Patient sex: M
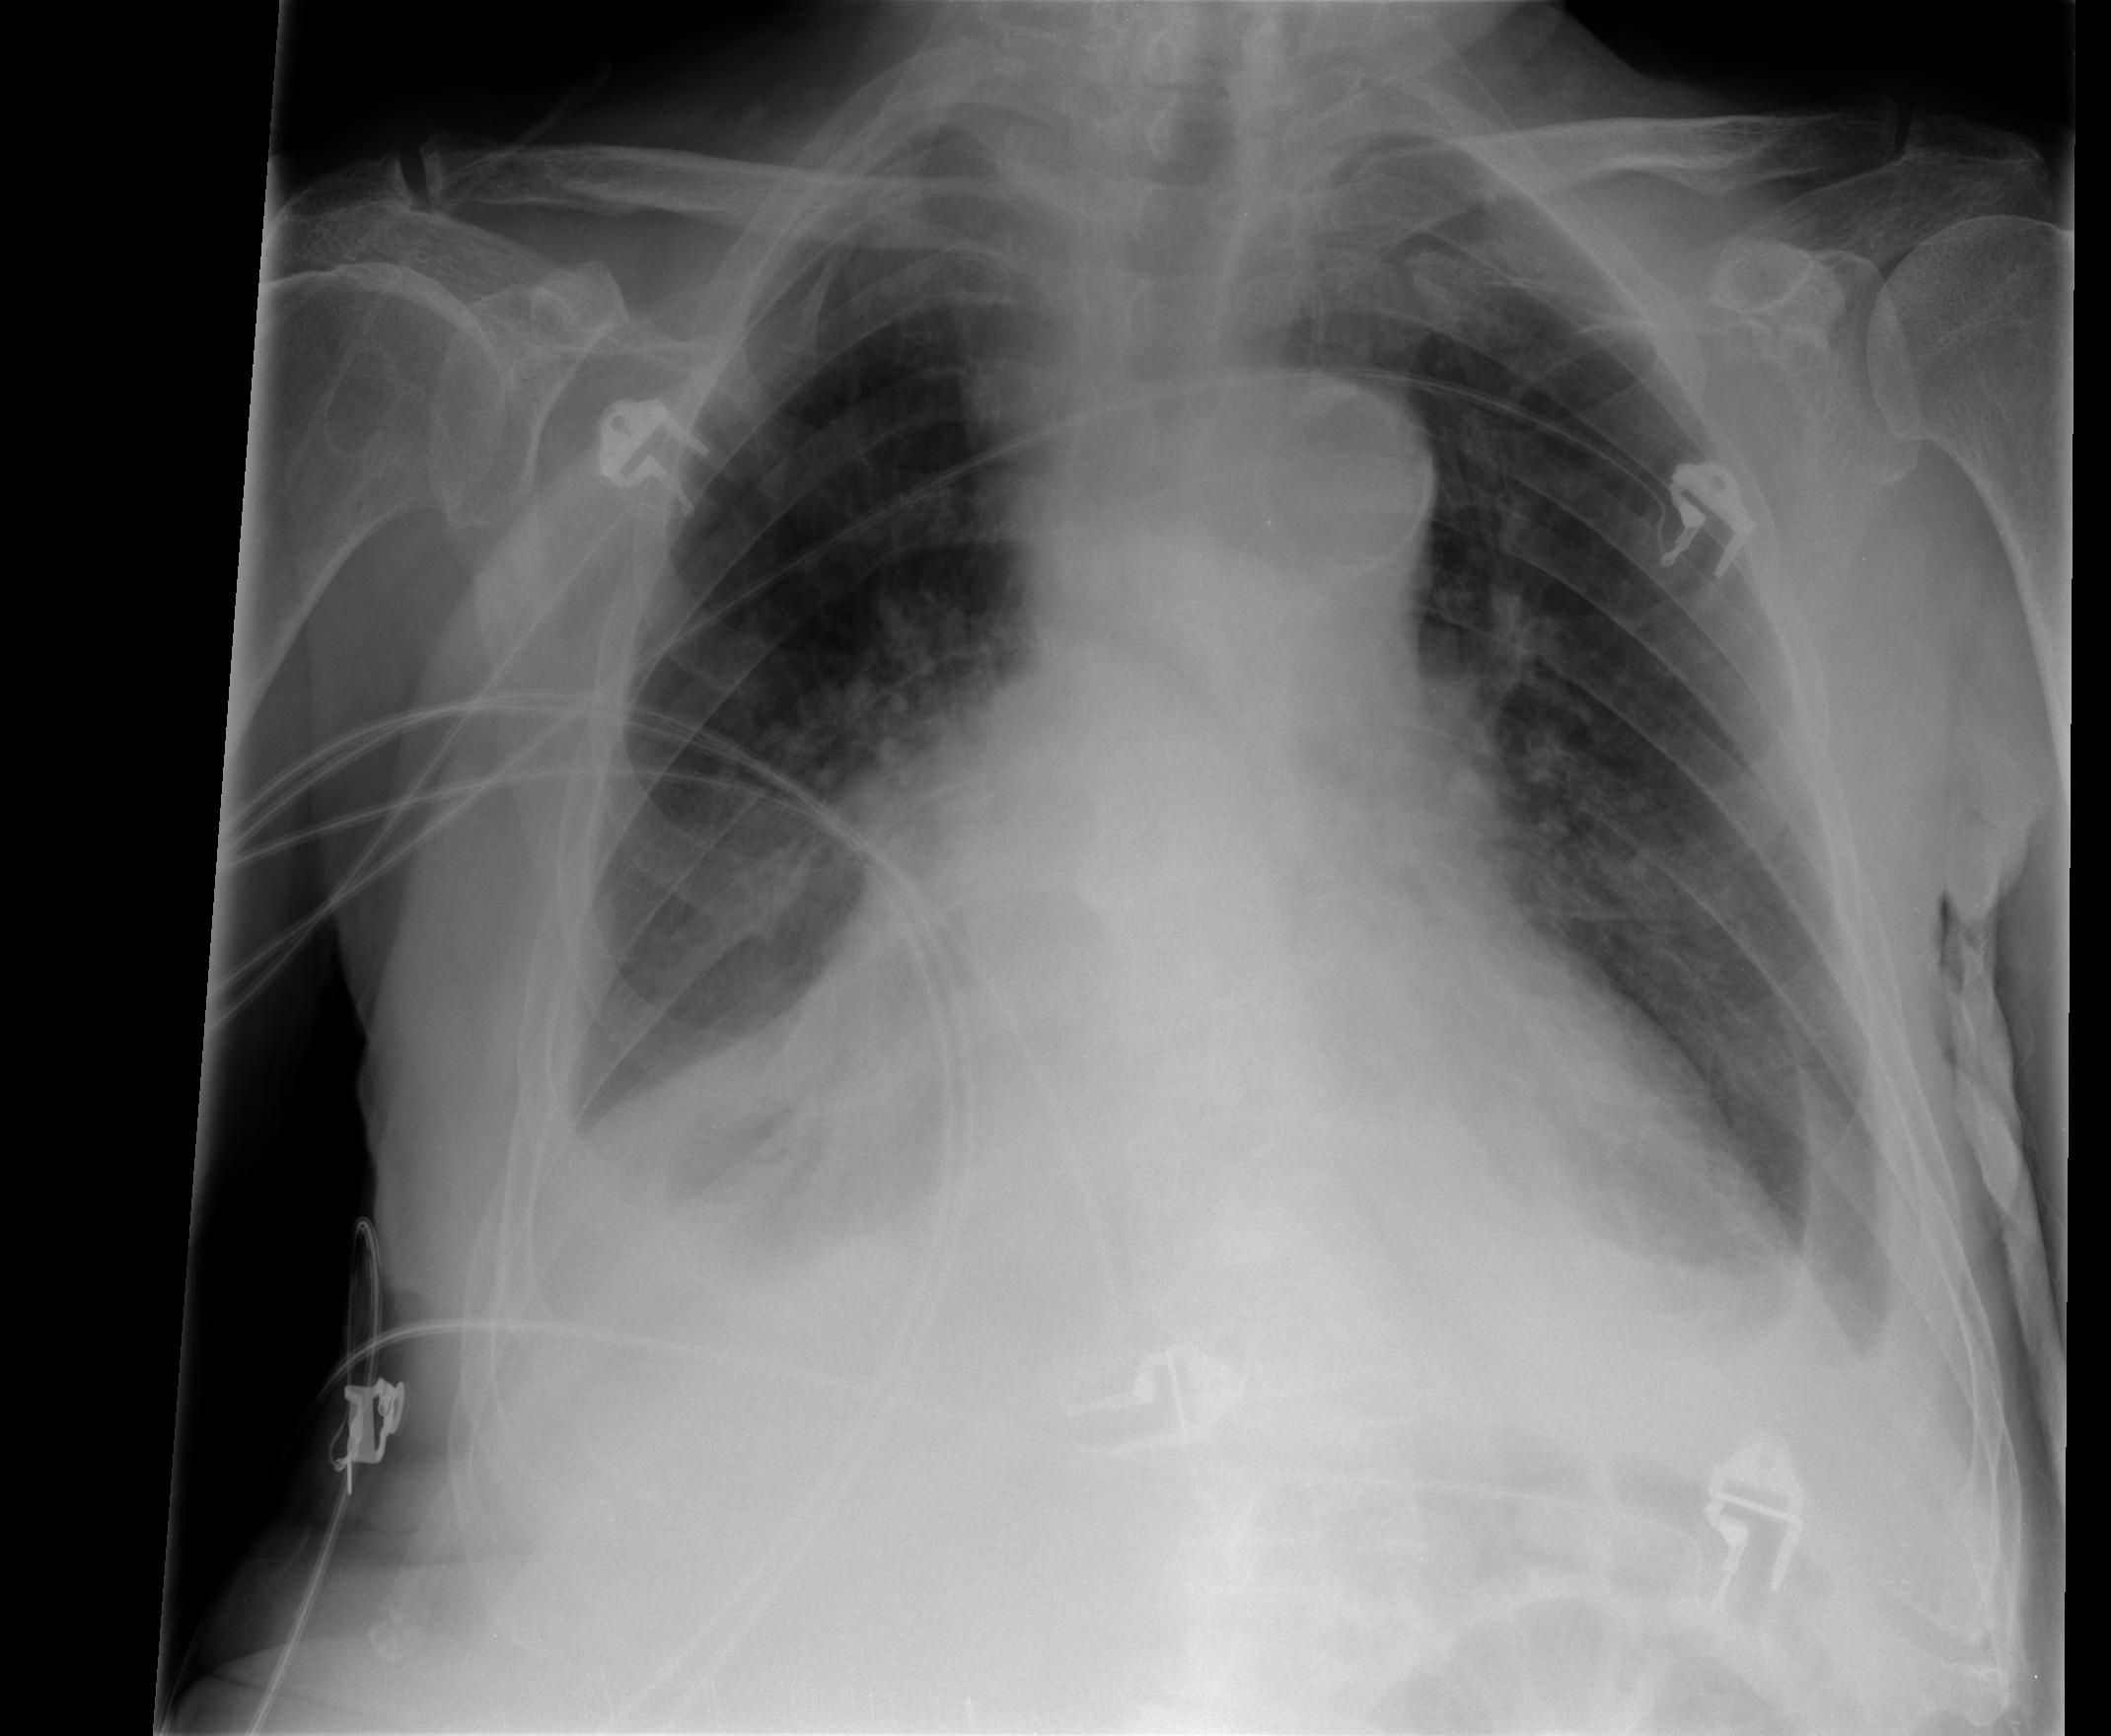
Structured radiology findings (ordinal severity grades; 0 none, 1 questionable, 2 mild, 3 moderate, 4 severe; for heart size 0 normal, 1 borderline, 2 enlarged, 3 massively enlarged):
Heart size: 2
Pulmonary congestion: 1
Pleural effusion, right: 2
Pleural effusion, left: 1
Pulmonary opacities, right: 0
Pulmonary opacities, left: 2
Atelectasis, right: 3
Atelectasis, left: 2